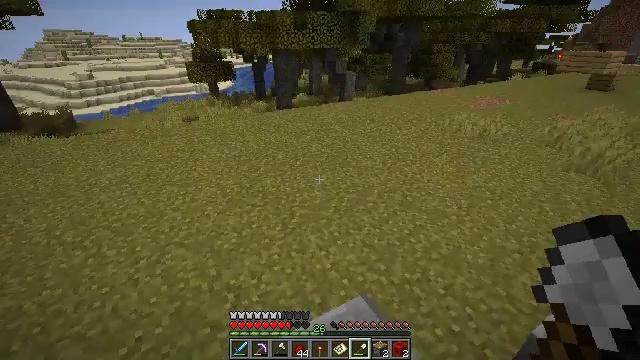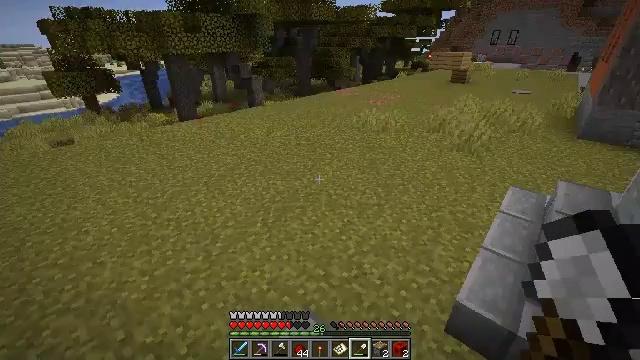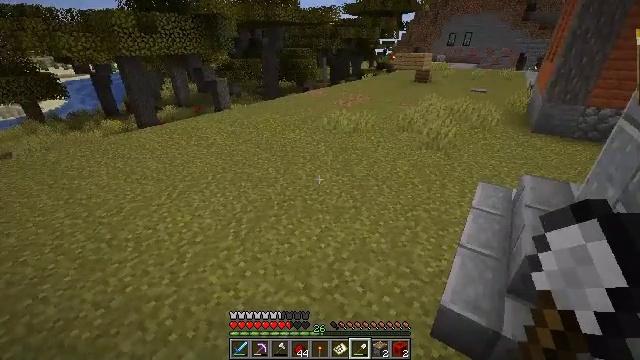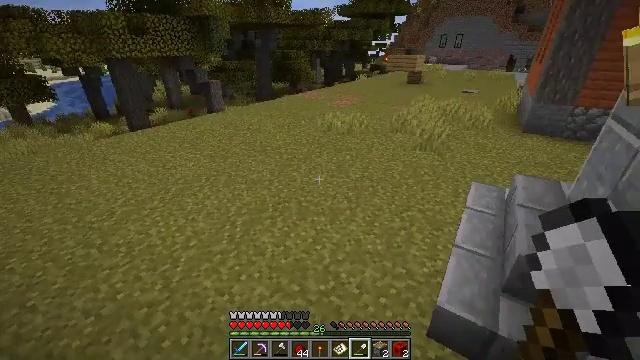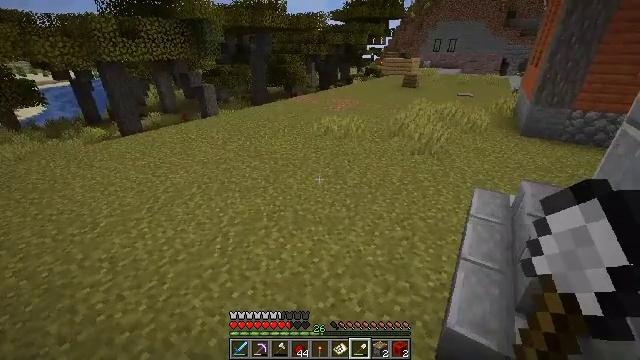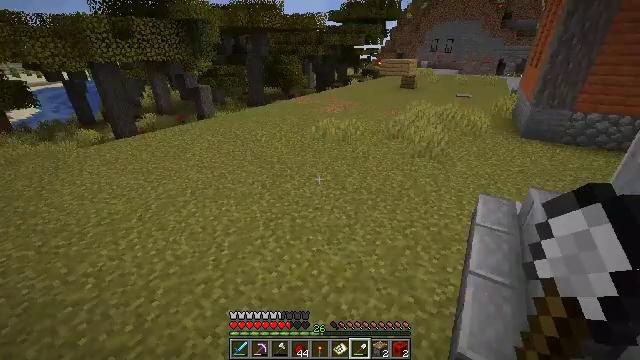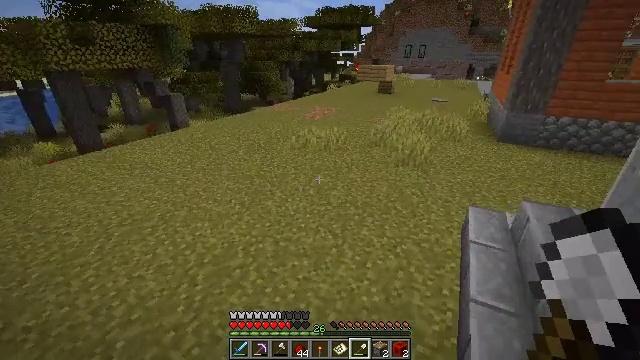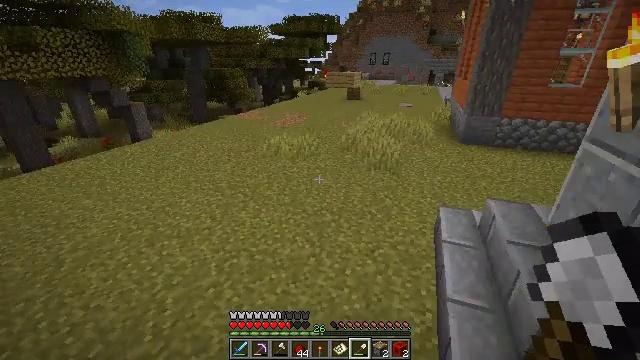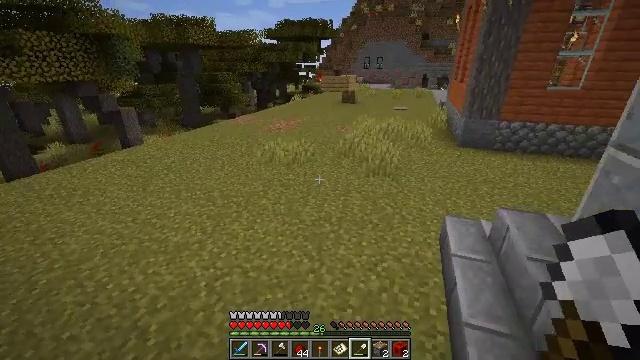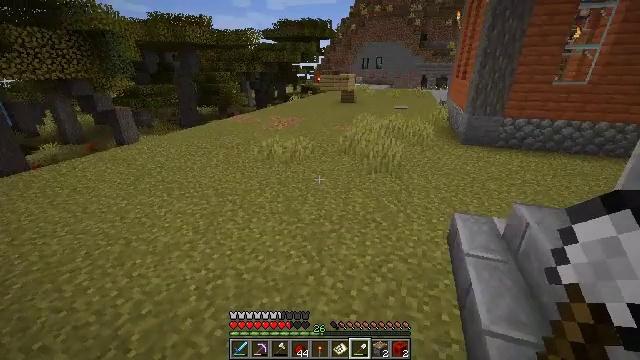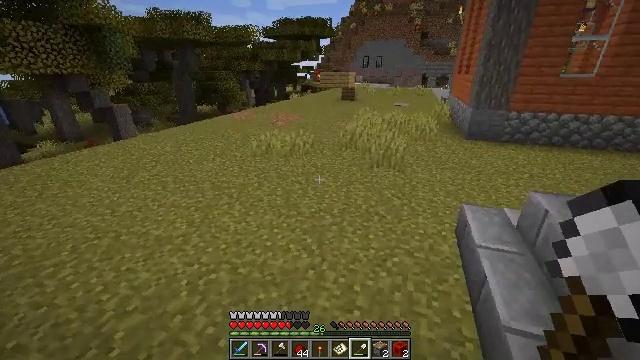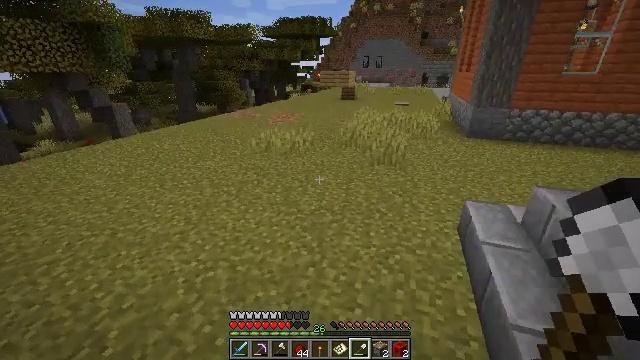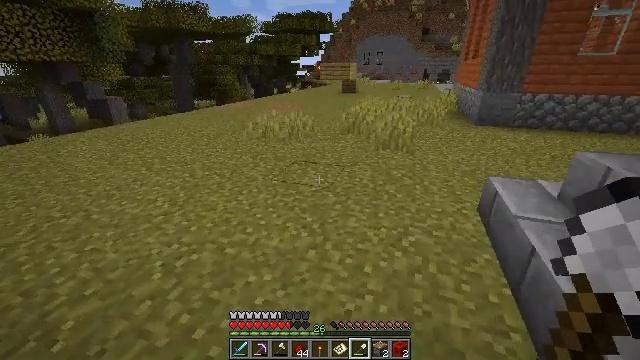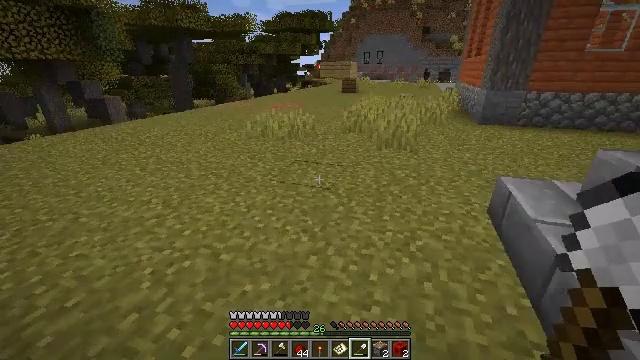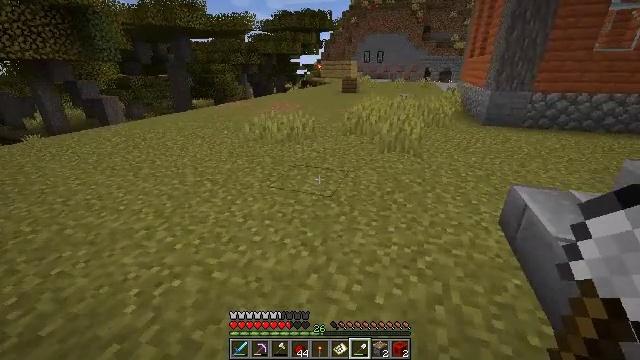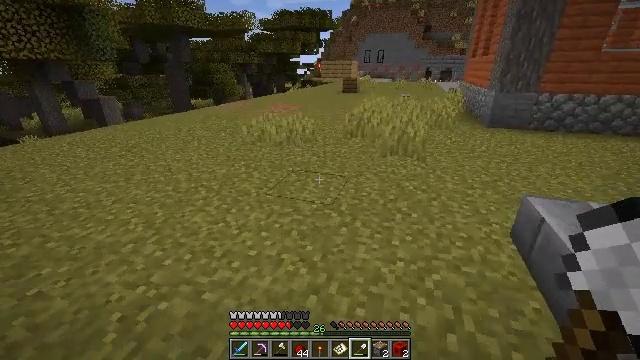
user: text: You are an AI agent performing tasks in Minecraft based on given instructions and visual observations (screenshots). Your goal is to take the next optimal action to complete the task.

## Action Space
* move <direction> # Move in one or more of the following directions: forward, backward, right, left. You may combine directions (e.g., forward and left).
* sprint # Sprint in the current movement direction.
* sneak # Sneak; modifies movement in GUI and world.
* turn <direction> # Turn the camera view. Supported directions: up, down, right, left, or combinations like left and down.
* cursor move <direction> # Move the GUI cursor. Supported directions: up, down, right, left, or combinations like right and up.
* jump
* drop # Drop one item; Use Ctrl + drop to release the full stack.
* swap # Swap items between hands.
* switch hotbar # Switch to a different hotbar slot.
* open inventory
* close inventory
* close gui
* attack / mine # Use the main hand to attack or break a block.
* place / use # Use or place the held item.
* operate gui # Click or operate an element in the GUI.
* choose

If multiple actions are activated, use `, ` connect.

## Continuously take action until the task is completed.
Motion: motion action
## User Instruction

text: Mine the redstone wall torch on the wall.
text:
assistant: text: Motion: move forward, turn right
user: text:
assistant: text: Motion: move forward, turn right
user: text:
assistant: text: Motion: move forward, turn right
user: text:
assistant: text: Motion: move forward, turn right
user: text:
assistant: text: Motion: move forward
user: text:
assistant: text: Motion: move forward, turn right and up
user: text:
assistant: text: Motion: move forward, turn right and up
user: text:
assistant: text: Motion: move forward, turn right
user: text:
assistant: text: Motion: move forward
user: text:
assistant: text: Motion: move forward
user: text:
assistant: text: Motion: move forward
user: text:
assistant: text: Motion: move forward
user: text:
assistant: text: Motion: move forward
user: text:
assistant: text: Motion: move forward
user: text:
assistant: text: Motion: move forward
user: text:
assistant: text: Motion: move forward
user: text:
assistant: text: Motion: move forward, jump
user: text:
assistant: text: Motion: move forward, jump
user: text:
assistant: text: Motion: move forward, jump
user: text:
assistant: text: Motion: move forward, jump
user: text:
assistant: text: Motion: move forward
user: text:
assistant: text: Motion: move forward
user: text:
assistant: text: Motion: move forward
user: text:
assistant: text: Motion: move forward
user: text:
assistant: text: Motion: move forward
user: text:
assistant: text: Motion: move forward
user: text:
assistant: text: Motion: move forward
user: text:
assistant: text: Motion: move forward
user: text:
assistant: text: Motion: move forward
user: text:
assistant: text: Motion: move forward